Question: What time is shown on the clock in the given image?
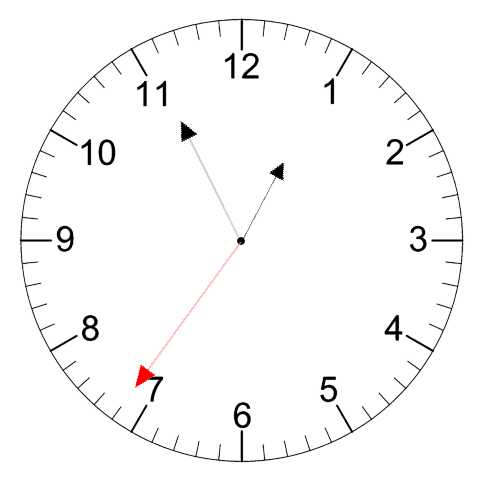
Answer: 12:55:36